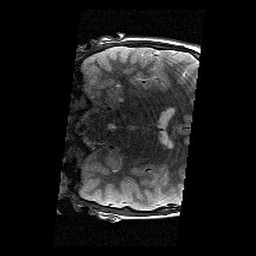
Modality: T2w
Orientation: coronal
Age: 10
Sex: male
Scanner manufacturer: siemens
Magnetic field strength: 3 T
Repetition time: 9.23 s
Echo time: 0.067 s